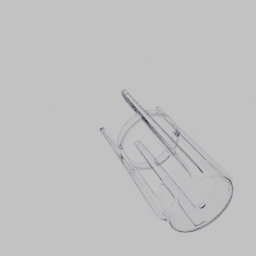
Label: furniture